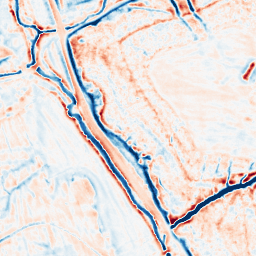
Category: edge_preserving
Decomposition family: bilateral
Decomposition parameters: d: 15
sigma_color: 25
sigma_space: 25
Upsampling method: linear_exact
Upsampling parameters: scale: 2
Upsampling scale: 2